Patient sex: M
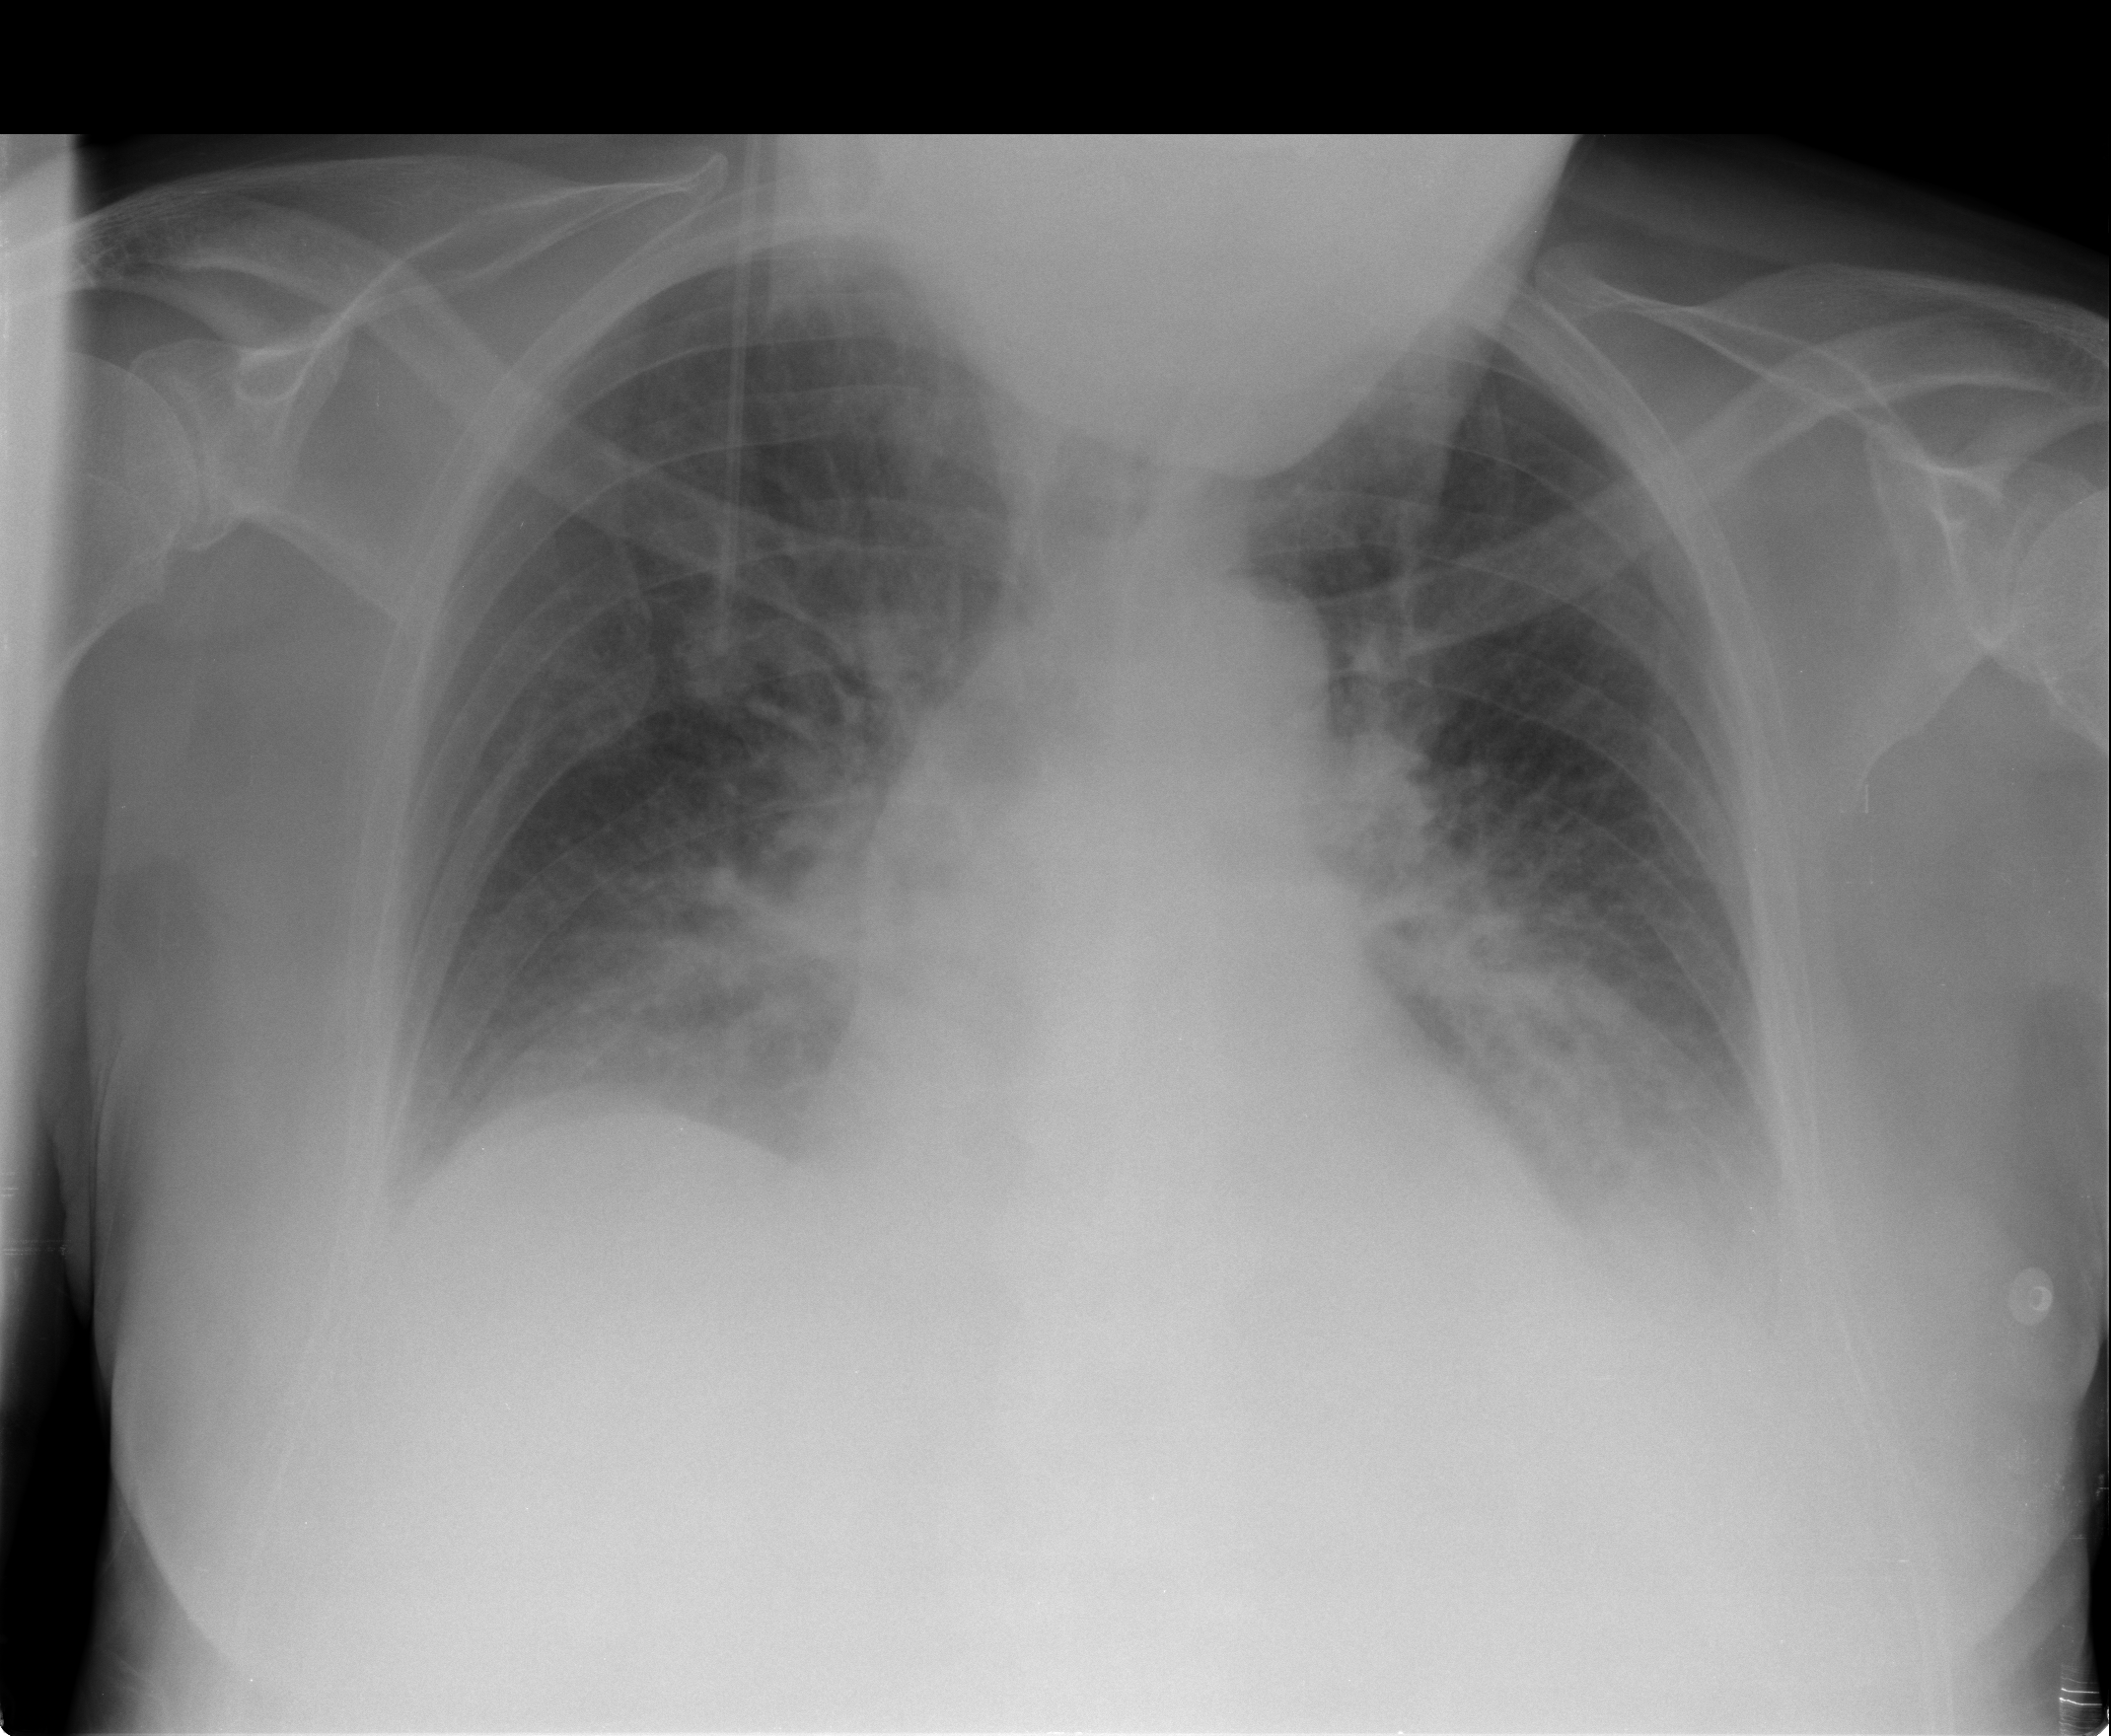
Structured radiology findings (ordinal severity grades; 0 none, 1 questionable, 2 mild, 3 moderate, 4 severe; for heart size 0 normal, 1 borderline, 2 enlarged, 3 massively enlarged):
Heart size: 0
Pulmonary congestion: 2
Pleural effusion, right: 1
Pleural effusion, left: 2
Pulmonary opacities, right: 3
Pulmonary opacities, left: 3
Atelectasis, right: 0
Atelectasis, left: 0